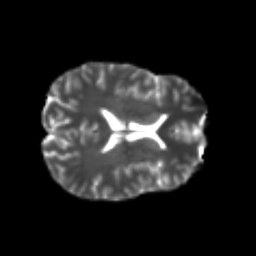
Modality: T2w
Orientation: axial
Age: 26
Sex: male
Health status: healthy
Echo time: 0.074 s